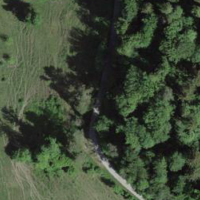
EUNIS habitat code: 52
Species observed at this site:
Campanula trachelium